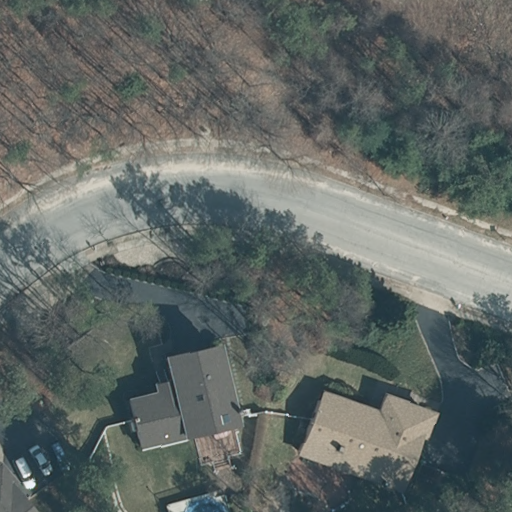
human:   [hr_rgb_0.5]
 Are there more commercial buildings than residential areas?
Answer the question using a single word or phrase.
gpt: no

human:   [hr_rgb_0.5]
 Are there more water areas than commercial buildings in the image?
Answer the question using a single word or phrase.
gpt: no

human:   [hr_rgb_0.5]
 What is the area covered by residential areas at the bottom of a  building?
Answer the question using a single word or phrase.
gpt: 0m2

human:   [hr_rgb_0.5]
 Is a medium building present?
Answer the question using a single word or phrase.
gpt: yes

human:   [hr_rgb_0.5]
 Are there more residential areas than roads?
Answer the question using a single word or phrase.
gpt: no

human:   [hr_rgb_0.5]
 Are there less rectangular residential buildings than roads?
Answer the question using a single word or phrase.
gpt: no

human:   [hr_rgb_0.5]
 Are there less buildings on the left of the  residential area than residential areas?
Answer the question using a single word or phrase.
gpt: yes

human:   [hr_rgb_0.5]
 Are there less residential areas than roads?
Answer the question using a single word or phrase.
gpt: no

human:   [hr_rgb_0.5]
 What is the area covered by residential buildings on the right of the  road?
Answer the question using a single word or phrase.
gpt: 373m2

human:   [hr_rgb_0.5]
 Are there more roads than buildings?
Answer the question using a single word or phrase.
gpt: no

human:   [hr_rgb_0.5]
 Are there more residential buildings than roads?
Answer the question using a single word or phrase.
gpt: yes

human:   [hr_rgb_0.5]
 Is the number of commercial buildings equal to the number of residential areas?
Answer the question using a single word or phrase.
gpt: no

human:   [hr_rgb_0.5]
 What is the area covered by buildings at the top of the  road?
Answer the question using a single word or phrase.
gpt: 0m2

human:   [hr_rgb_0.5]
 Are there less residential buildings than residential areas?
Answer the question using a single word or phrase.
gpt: no

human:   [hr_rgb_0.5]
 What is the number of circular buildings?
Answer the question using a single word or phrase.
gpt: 0

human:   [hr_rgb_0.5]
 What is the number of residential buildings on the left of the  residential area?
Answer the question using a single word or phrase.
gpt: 0

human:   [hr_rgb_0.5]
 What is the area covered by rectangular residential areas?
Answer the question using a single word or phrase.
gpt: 10639m2

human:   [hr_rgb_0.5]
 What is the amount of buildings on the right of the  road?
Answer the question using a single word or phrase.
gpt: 1

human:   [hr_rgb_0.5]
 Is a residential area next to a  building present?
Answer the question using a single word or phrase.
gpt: yes

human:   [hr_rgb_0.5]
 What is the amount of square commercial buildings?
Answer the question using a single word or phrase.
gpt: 0

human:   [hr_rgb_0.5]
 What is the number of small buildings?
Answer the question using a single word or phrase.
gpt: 1

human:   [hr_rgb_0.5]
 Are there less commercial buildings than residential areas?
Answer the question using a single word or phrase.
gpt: yes

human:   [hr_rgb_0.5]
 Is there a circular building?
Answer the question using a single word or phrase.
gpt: no

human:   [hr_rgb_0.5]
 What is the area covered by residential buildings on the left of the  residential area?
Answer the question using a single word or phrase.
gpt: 0m2

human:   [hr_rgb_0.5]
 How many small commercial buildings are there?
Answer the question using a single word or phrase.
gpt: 0

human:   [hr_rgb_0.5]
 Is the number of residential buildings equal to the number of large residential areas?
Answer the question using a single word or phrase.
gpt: no

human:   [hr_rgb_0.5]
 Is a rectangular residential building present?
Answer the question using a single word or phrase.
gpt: yes

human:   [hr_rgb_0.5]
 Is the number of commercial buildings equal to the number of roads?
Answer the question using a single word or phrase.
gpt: no

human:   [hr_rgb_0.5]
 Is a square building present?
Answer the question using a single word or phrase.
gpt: no

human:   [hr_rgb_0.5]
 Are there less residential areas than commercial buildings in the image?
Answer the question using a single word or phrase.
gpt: no

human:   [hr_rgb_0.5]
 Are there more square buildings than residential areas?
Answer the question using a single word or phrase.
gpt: no

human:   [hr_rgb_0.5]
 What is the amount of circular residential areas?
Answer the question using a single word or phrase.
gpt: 0

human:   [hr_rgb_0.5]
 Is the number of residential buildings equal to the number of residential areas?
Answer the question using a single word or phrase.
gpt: no

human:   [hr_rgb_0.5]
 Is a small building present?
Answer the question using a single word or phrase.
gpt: yes

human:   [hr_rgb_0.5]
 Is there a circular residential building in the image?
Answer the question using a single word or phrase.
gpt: no

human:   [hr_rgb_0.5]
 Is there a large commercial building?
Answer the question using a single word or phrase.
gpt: no